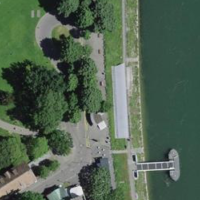
EUNIS habitat code: 57
Species observed at this site:
Corvus corone
Motacilla cinerea
Catalpa bignonioides
Alopochen aegyptiaca
Campanula rapunculus
Ostrya carpinifolia
Bucephala clangula
Passer domesticus
Salvia pratensis
Taxus baccata
Cygnus olor
Castanea sativa
Mergus merganser
Oryctes nasicornis
Motacilla alba